Interaction volume radius: 5 \u00c5
Interaction volume height: 50 \u00c5
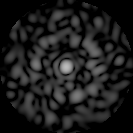
Disorder parameter: 0.8506